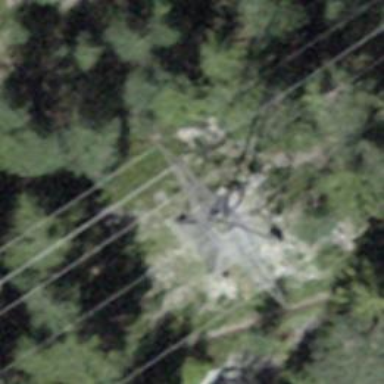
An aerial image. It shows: Power tower.